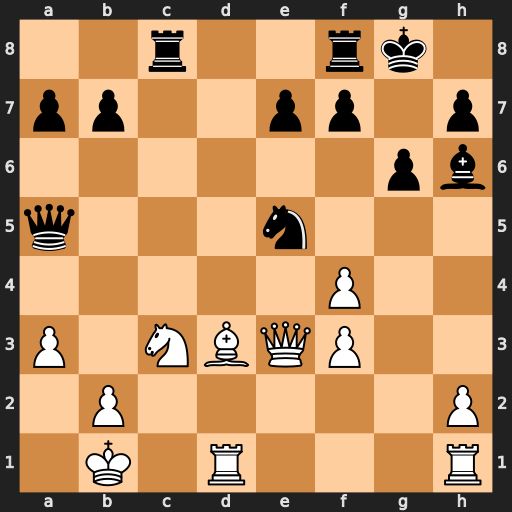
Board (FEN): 2r2rk1/pp2pp1p/6pb/q3n3/5P2/P1NBQP2/1P5P/1K1R3R
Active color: w
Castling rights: -
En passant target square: -
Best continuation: Qxe5 Qxe5 fxe5